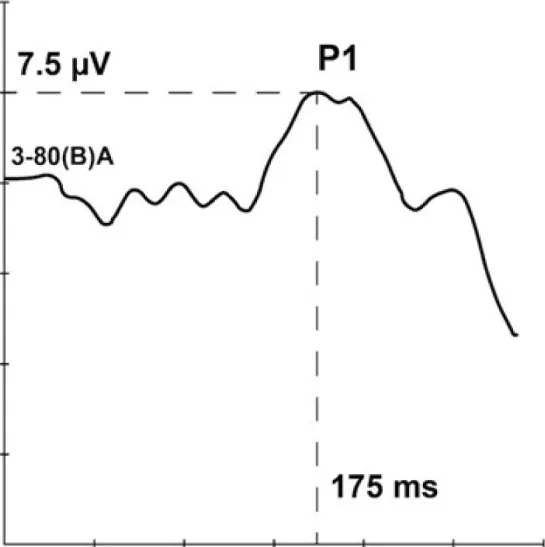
Grand average CAEP response after hearing aid intervention.
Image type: chart (chart)